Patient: sex M, age 24
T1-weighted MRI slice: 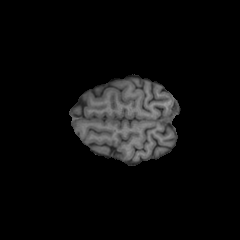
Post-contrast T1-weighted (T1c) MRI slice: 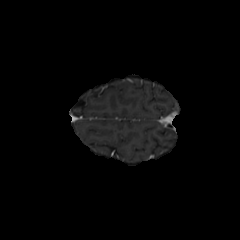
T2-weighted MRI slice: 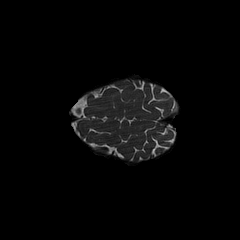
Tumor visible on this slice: no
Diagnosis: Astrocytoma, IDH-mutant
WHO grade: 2